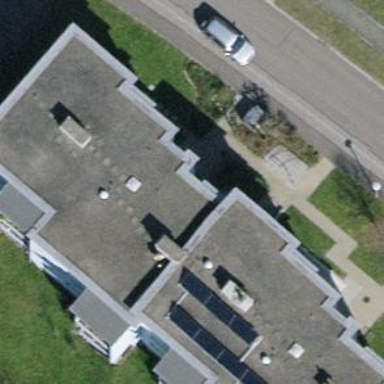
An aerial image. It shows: Flat-roofed building.